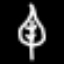
Label: leaf